Aerial crown-view tile of a tropical tree (Barro Colorado Island, Panama), acquired 20250915:
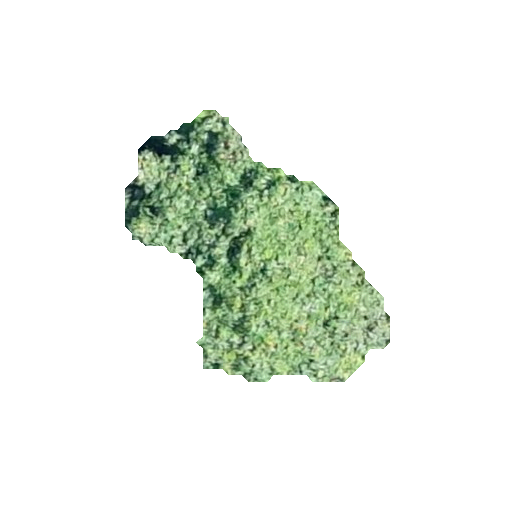
Species: Cecropia insignis
GBIF accepted scientific name: Cecropia insignis
Crown area: 60.352 m²